Aerial crown-view tile of a tropical tree (Barro Colorado Island, Panama), acquired 20250317:
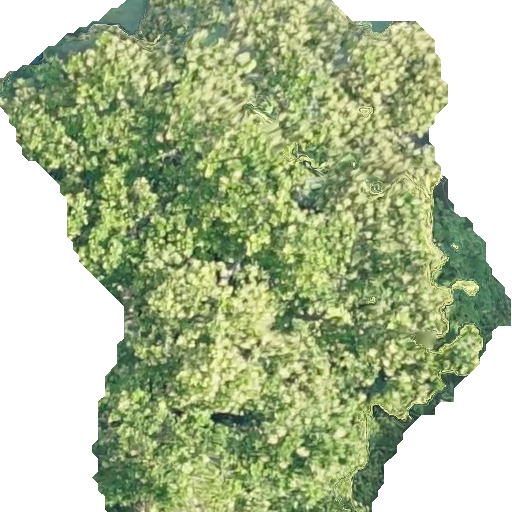
Species: Anacardium excelsum
GBIF accepted scientific name: Anacardium excelsum
Crown area: 301.998 m²